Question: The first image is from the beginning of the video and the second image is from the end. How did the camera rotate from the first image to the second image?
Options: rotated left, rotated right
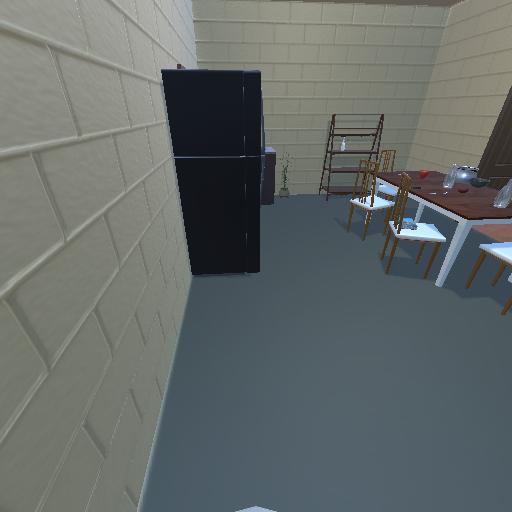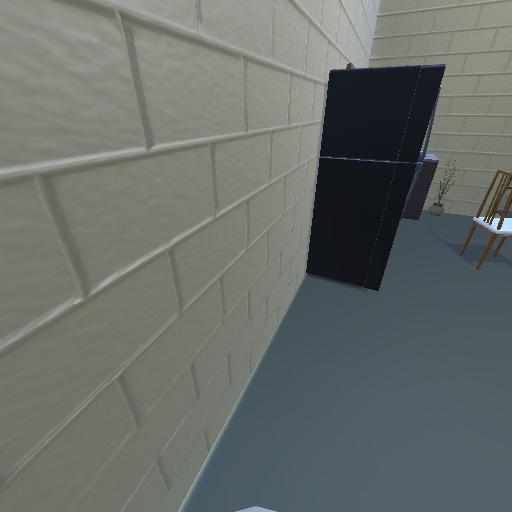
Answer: rotated left